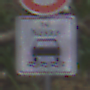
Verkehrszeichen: BeiNaesse
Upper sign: Geschwindigkeit130
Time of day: MorningAfternoon
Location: Outdoor (Nature)
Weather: PartlyCloudy
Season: NotSpecified
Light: Natural